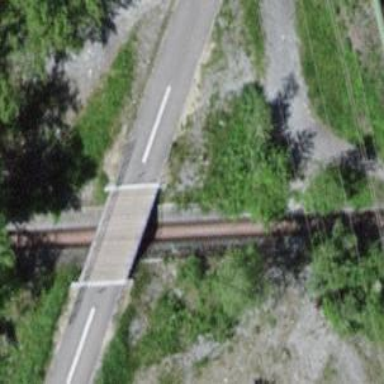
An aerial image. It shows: Track road on bridge with grade 1 track type.